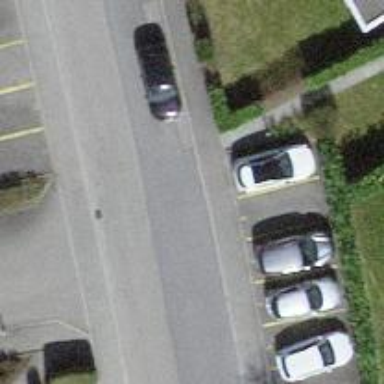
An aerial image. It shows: Residential road with separate sidewalks on both sides.